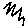
Label: zigzag